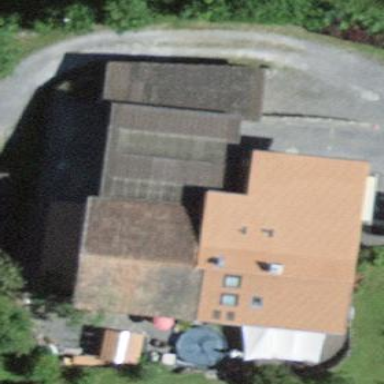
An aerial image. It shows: View of roof of building.